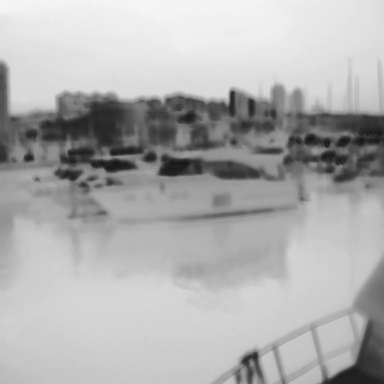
There are four canoes in the infrared image.